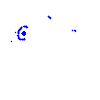
Particle: pion